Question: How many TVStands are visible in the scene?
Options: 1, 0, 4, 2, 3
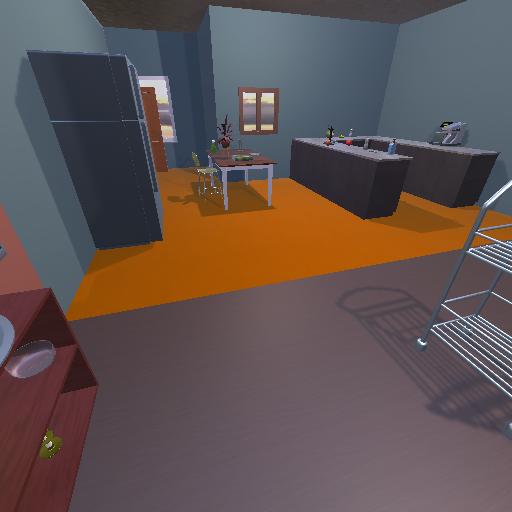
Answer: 1